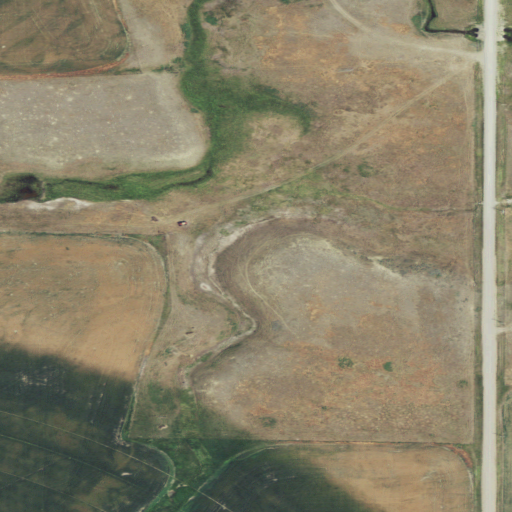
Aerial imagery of valley in Montana named Ferguson Coulee containing grassland, cultivated crops, open development, herbaceous wetlands, and low intensity development